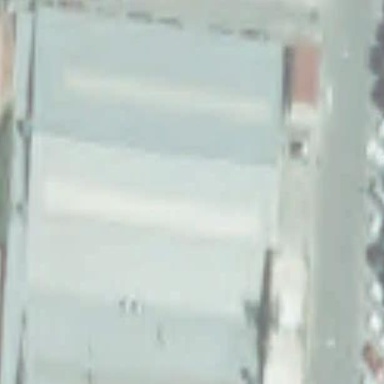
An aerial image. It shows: Industrial building.